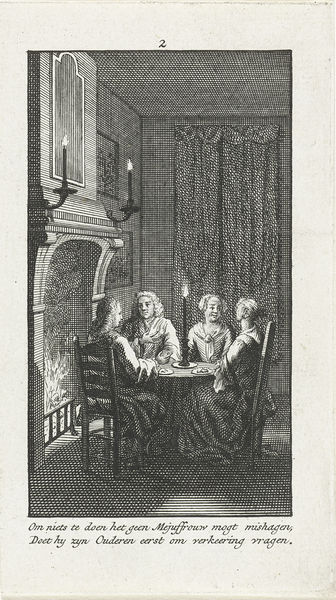
Titel: Ontmoeting met de ouders
Künstler: Jan Caspar Philips
Standort: Amsterdam
Institution: Rijksmuseum
Schlagwörter: feuer, mann, schatten, weiß, frauen, menschen, sitzen, abend, fenster, frau, grau, kleid, kleider, licht, männer, nacht, raum, schwarz, stuhl, stühle, tisch, zeichnung, zimmer, gesellschaft, wand, innenraum, spiegel, vorhang, boden, sessel, decke, locken, genre, kamin, perücke, holzschnitt, schrift, perspektive, grafik, graphik, linien, weiber, kerze, kerzen, leuchter, lüster, geschlossen, vier, buch, druck, radierung, stich, text, treffen, kupferstich, 18. jahrhundert, 2, zugezogen